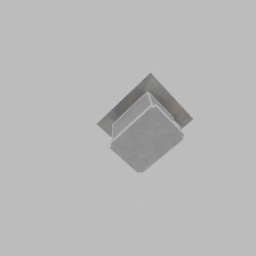
Label: architecture